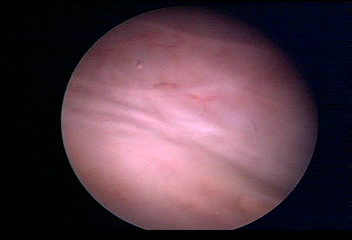
Modality: WLC
Class: Normal mucosa
Bladder cancer association: No